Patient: sex F, age 69
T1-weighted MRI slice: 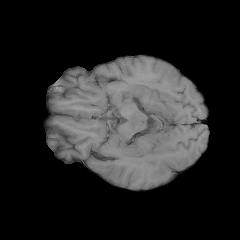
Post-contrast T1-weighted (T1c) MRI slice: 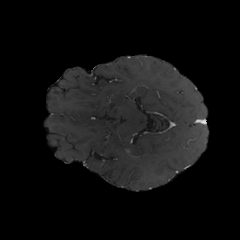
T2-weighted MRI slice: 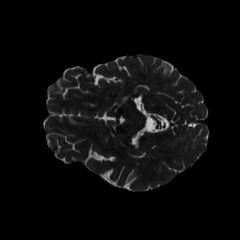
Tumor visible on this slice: no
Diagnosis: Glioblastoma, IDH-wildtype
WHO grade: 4